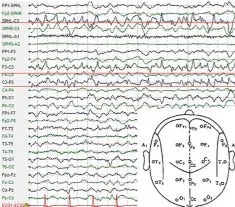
Examinations in the first admission. (A) Interictal EEG.
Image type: electrography (eeg)